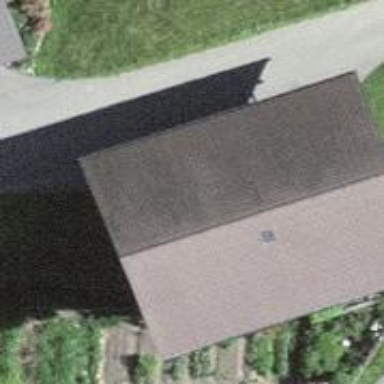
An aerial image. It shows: Shed.